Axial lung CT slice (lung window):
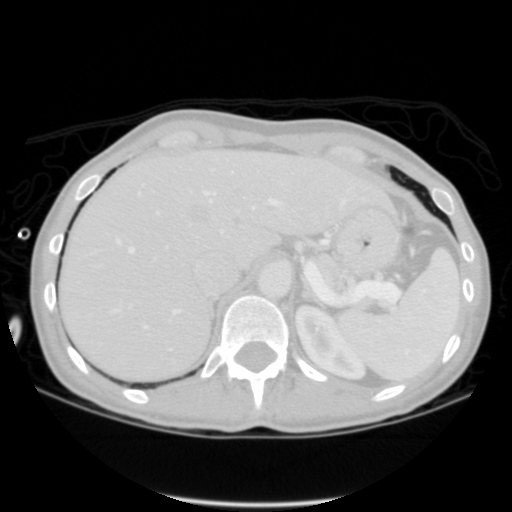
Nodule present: no